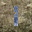
Label: 1